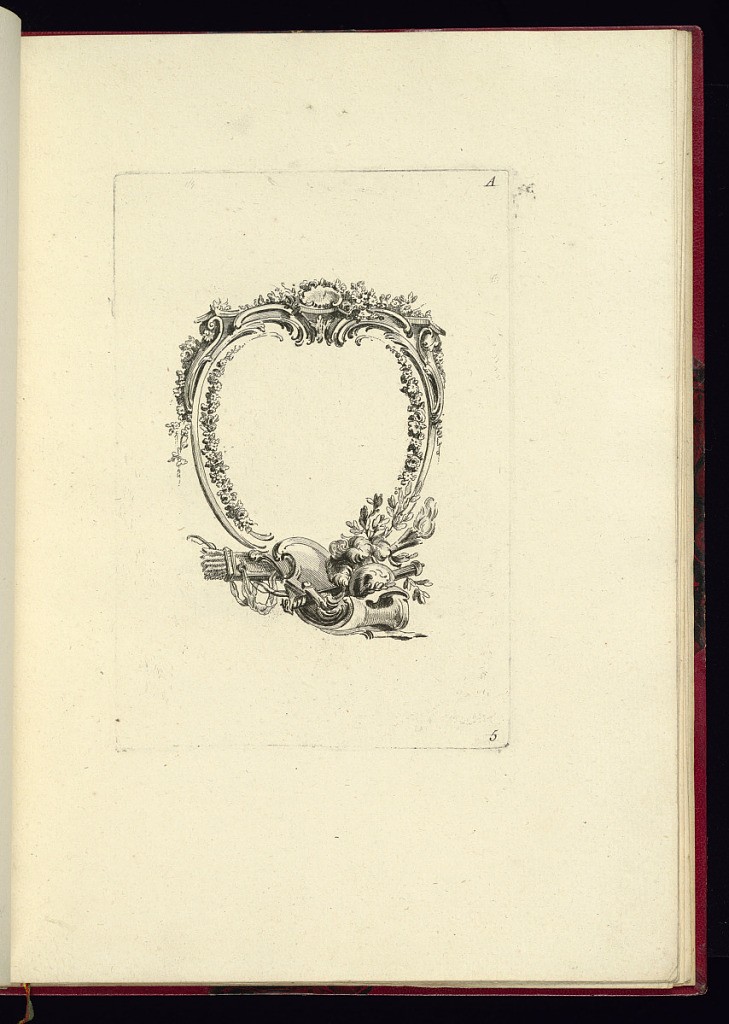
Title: Cartouche Design
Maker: Pierre-Philippe Choffard, French, 1730–1809
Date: ca.1760–75
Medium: Etching on laid paper
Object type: Print
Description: A rococo cartouche design featuring c-scrolls, foliage, flowers, scrolling acanthus leaves, and shell motifs, with a trophy of arms and armor below - a helmet, shield, quiver of arrows, sword, and flaming torch. The plate is numbered and lettered.